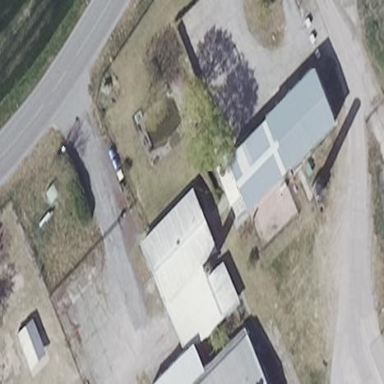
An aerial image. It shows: Farm auxiliary building with flat light gray roof.